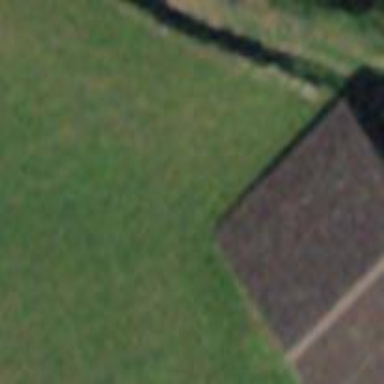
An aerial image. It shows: Rural barn.